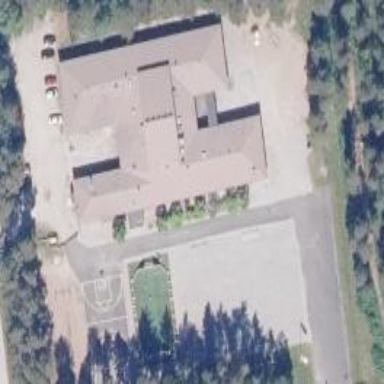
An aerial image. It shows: School building.